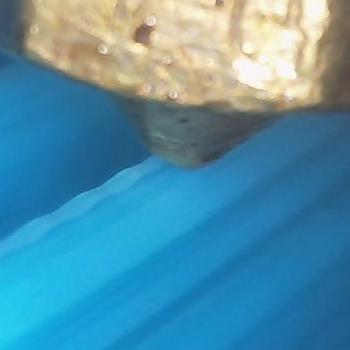
Flow rate: 59%